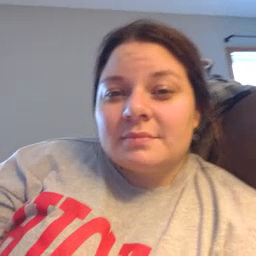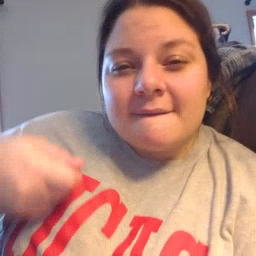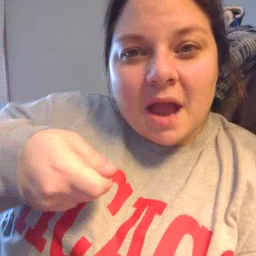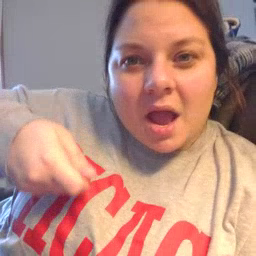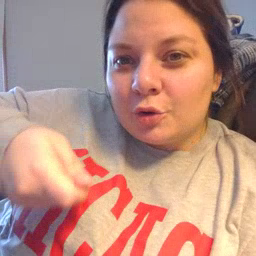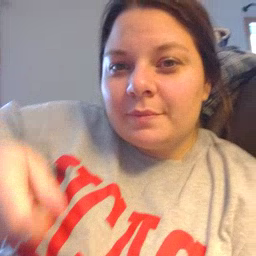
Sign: vacuum